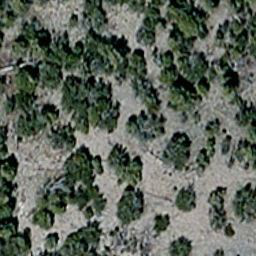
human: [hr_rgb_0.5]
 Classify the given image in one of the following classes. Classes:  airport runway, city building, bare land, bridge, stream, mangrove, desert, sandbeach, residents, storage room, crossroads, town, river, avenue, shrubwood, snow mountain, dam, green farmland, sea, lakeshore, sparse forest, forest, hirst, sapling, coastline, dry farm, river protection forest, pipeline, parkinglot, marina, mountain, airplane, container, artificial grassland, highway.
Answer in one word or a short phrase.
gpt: sparse forest